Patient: sex M, age 65
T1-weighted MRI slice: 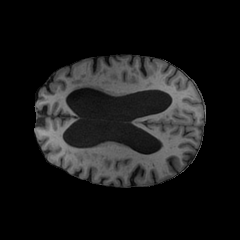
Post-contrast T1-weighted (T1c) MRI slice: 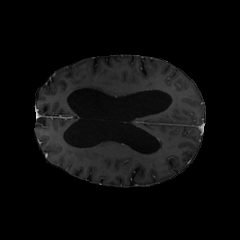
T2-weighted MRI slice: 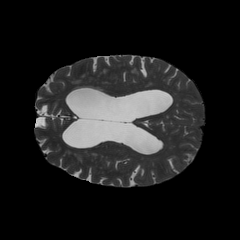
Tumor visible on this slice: no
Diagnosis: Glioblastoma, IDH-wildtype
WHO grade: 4